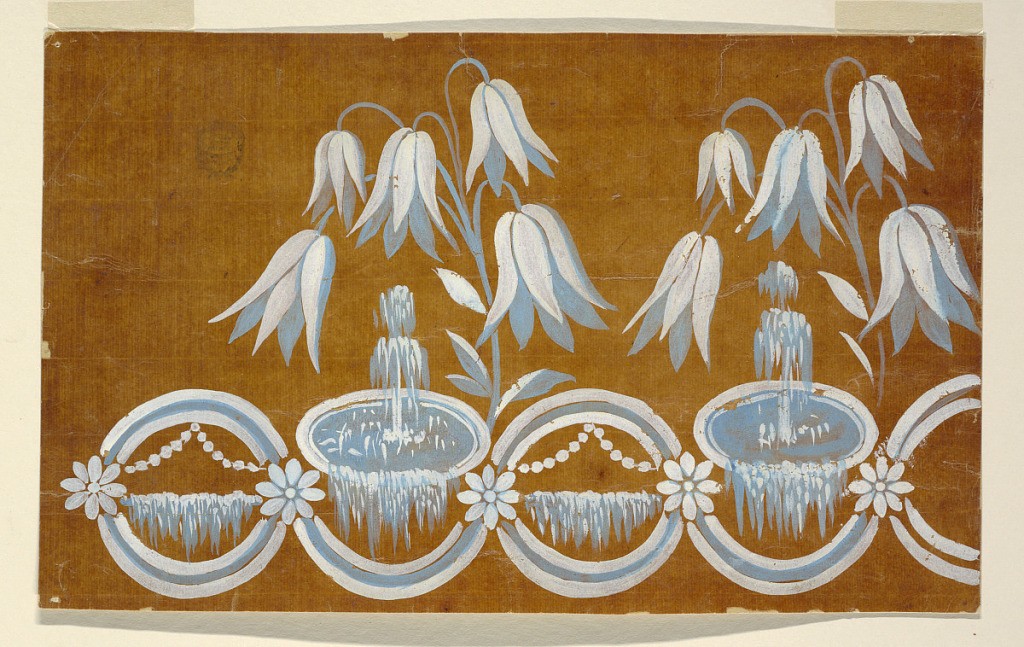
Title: Design for a Woven Border of the "Fabrique de St. Ruf"
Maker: Fabrique de Saint Ruf, Lyon, France
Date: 1800–1825
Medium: Brush and blue, white, and purple gouache on oily tracing paper
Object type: Drawing
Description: The rising waves of an undulating band which have blossoms at their bases are completed to form circles. Falling water and bead chains are shown in them. Over the falling waves stand fountains with springing water and water pouring over the rims. From behind the basin rise boughs with bell-flowers. The units of either motif are shown.